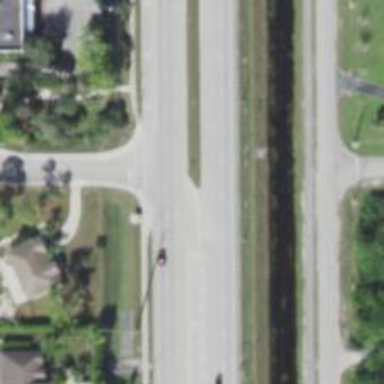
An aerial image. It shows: Asphalt road with primary link designation.